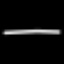
Label: line